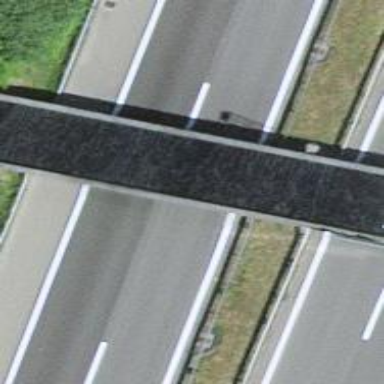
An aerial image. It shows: Asphalt motorway.